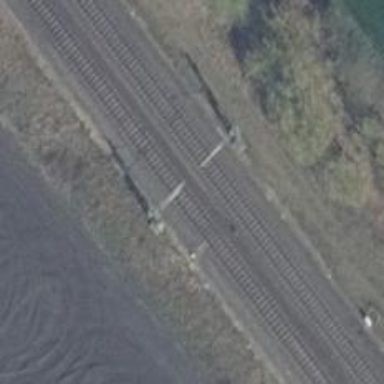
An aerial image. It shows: Railway signal.